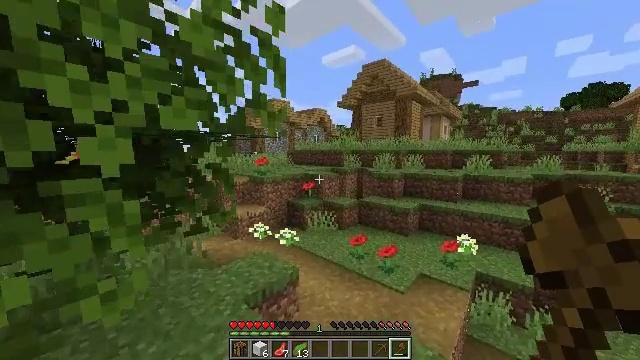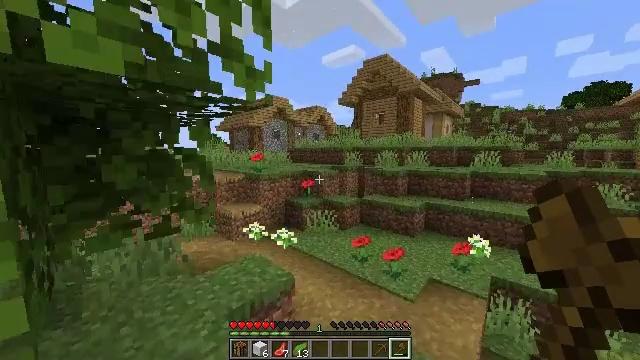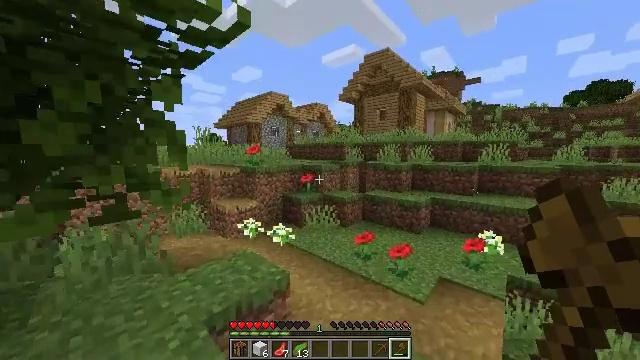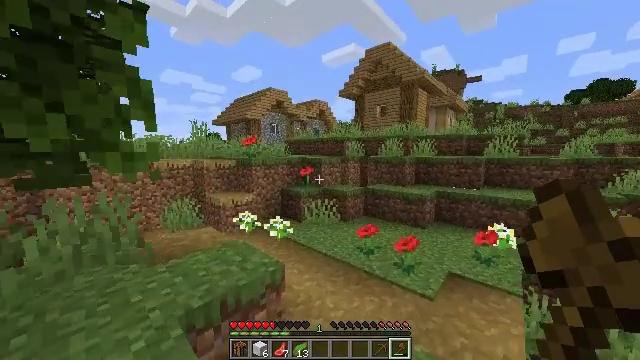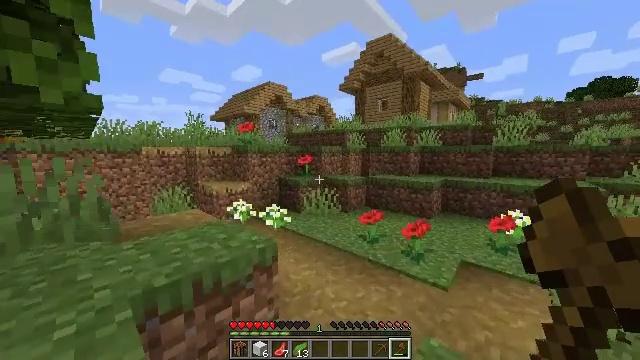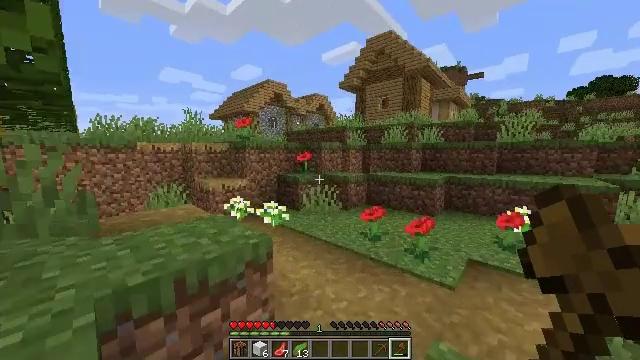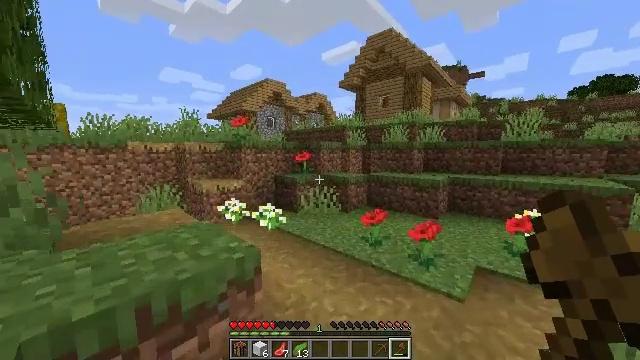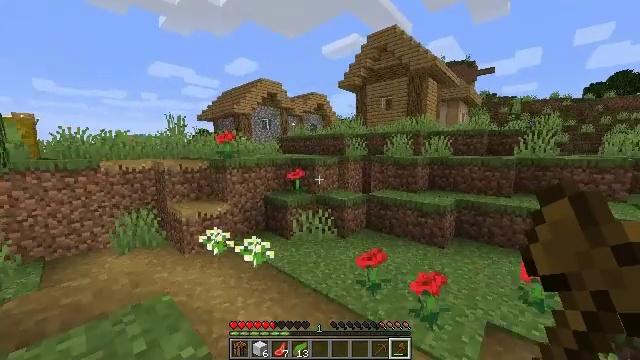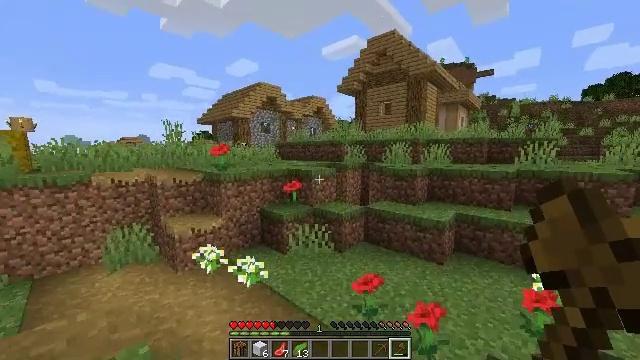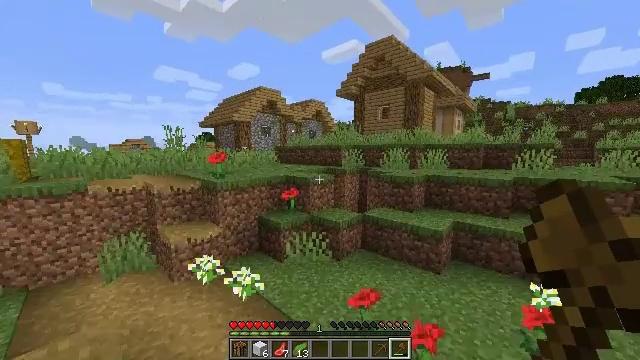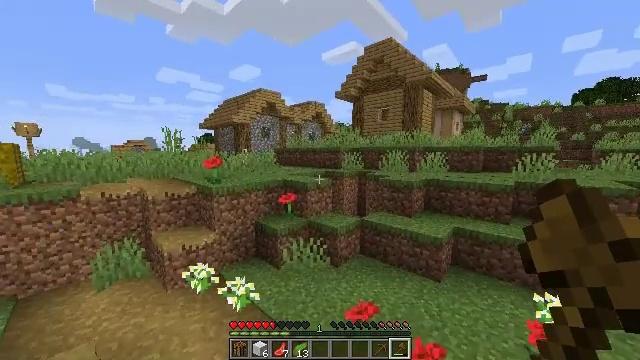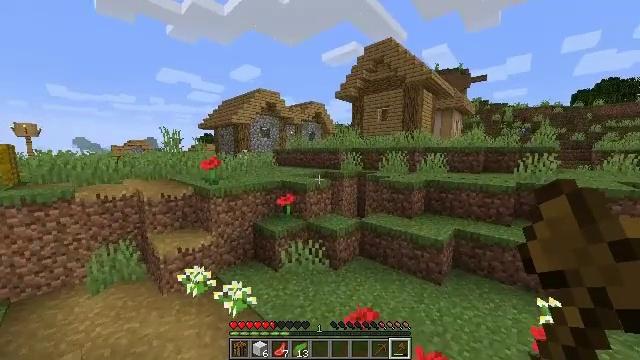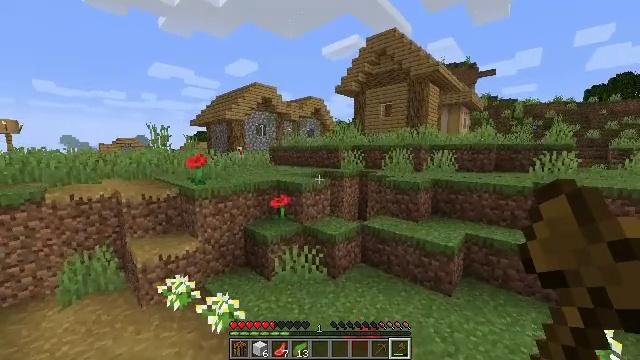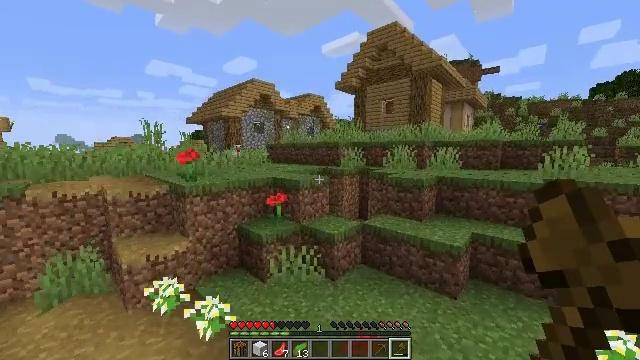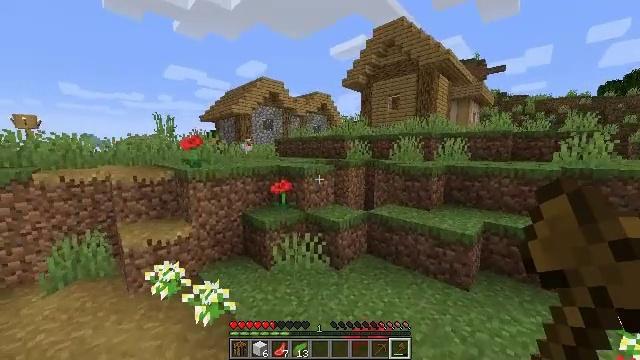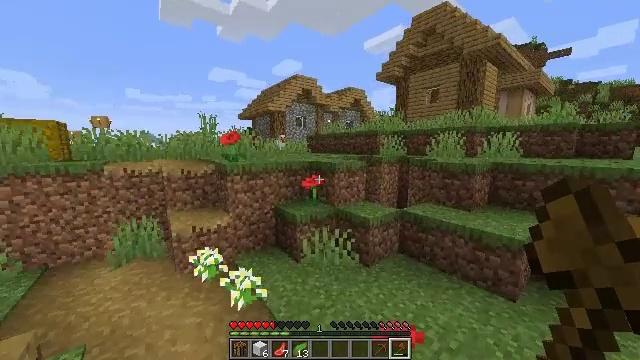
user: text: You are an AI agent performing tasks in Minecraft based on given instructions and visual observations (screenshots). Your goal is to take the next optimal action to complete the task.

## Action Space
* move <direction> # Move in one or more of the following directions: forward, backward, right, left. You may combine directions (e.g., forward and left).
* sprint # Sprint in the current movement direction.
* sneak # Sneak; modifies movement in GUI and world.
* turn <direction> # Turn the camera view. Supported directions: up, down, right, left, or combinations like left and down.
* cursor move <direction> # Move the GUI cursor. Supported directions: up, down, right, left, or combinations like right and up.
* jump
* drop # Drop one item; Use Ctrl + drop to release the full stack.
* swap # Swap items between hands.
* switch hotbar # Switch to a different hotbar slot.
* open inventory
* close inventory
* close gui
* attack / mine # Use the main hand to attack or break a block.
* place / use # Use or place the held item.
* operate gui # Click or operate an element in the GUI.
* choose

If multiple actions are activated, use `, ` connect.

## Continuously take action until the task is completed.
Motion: motion action
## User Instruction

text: Harvest carrots from the farmland.
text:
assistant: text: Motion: move forward, jump
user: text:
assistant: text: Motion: move forward, jump
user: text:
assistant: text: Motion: move forward, jump
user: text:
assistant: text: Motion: move forward, jump
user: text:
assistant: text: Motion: move forward, sprint, jump
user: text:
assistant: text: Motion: move forward, sprint, jump
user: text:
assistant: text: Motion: move forward, sprint, jump
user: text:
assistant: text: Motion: move forward, sprint, jump
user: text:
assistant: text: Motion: move forward, jump
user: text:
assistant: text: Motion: move forward, jump
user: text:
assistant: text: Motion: move forward, jump
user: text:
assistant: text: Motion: move forward, jump
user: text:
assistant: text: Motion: move forward, jump
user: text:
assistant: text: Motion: move forward, turn left, jump
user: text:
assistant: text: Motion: move forward, turn left, jump
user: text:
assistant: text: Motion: move forward, sprint, turn left, jump
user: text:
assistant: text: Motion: move forward, sprint, turn left, jump
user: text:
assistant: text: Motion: move forward, sprint, jump
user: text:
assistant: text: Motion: move forward, sprint, jump
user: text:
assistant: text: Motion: move forward, sprint, jump
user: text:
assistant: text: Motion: move forward, jump
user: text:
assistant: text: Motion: move forward, jump
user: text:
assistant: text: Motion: move forward, jump
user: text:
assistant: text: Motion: move forward, jump
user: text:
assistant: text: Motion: move forward, jump
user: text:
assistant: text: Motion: move forward, jump
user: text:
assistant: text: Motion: move forward, jump
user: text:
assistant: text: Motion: move forward, sprint, jump
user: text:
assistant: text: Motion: move forward, sprint, jump
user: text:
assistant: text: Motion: move forward, sprint, jump